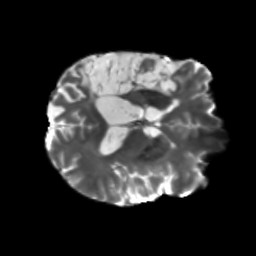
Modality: T2w
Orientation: axial
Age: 47
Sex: male
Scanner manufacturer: siemens
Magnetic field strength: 3 T
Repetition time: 5.25 s
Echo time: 0.08 s